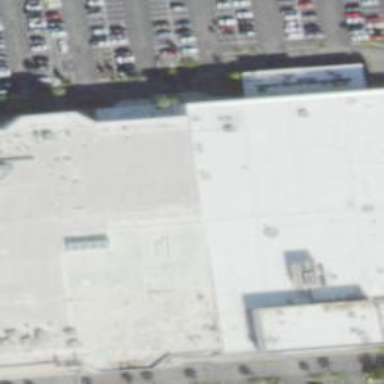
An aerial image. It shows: Department store building section.